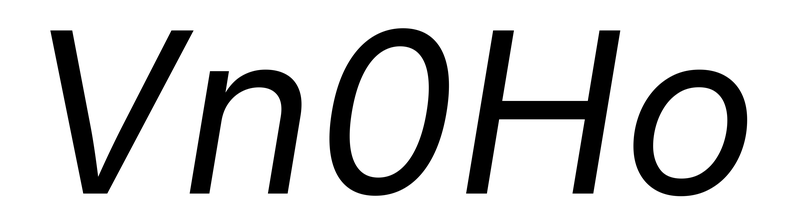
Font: Inter-Italic_Italic